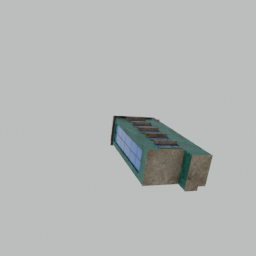
Label: architecture